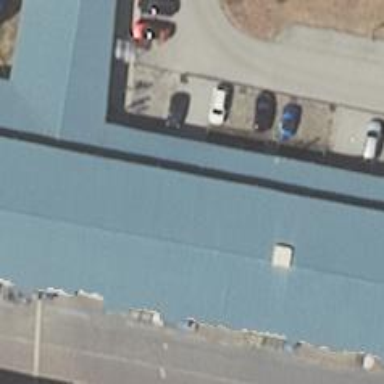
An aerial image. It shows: Industrial building.